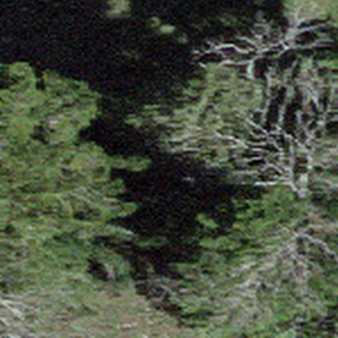
Label: other